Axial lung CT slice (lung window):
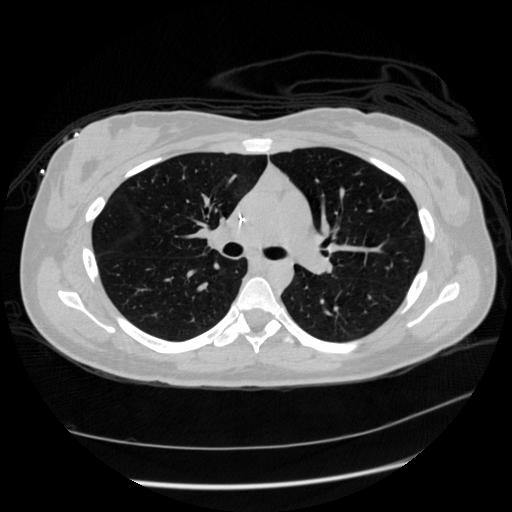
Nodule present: no